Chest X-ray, AP view. Patient: 43 years old, sex M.
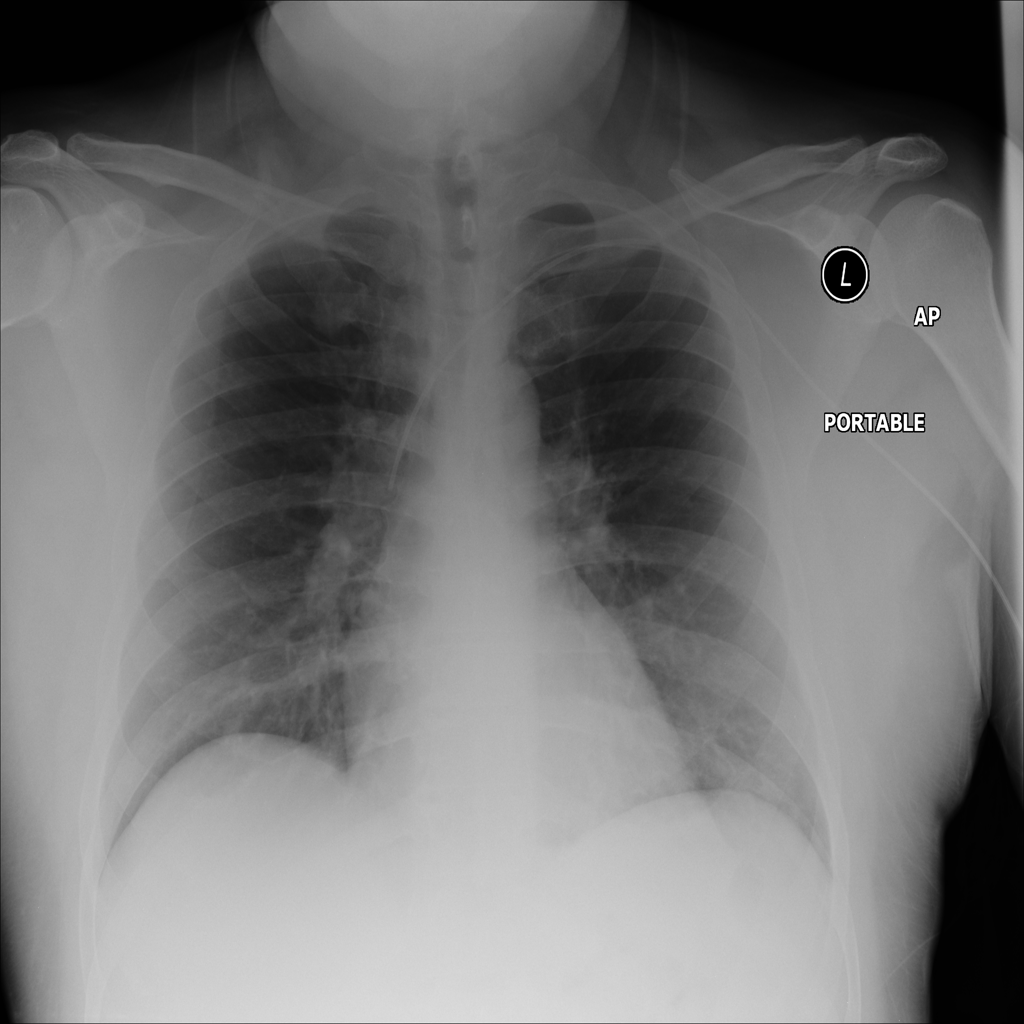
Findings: No Finding